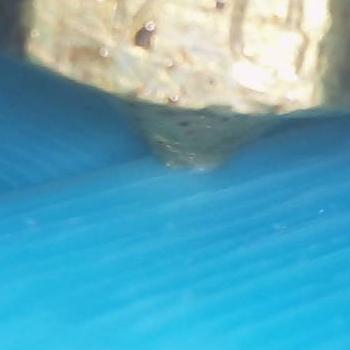
Flow rate: 178%